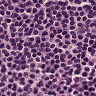
Metastatic tissue present: no